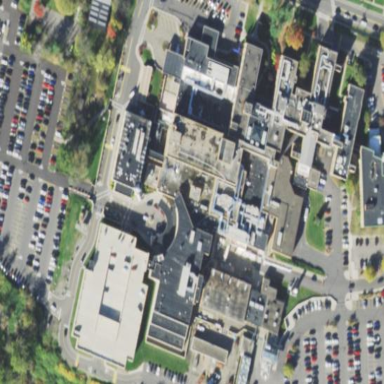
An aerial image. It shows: Healthcare facility identified as hospital.